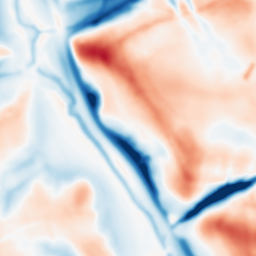
Category: multiscale
Decomposition family: dog_multiscale
Decomposition parameters: sigma_ratio: 2
n_scales: 3
base_sigma: 2
Upsampling method: quartic
Upsampling parameters: scale: 2
Upsampling scale: 2